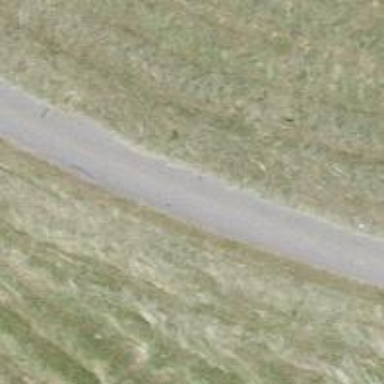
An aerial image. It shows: Unclassified road.